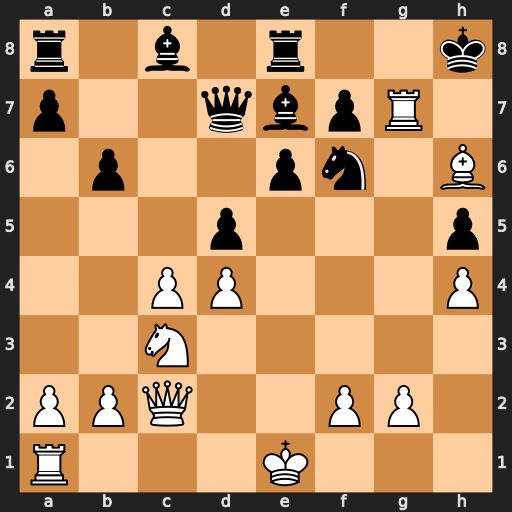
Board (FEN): r1b1r2k/p2qbpR1/1p2pn1B/3p3p/2PP3P/2N5/PPQ2PP1/R3K3
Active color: w
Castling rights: Q
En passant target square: -
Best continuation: Rxf7 Rg8 Bg5